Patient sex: M
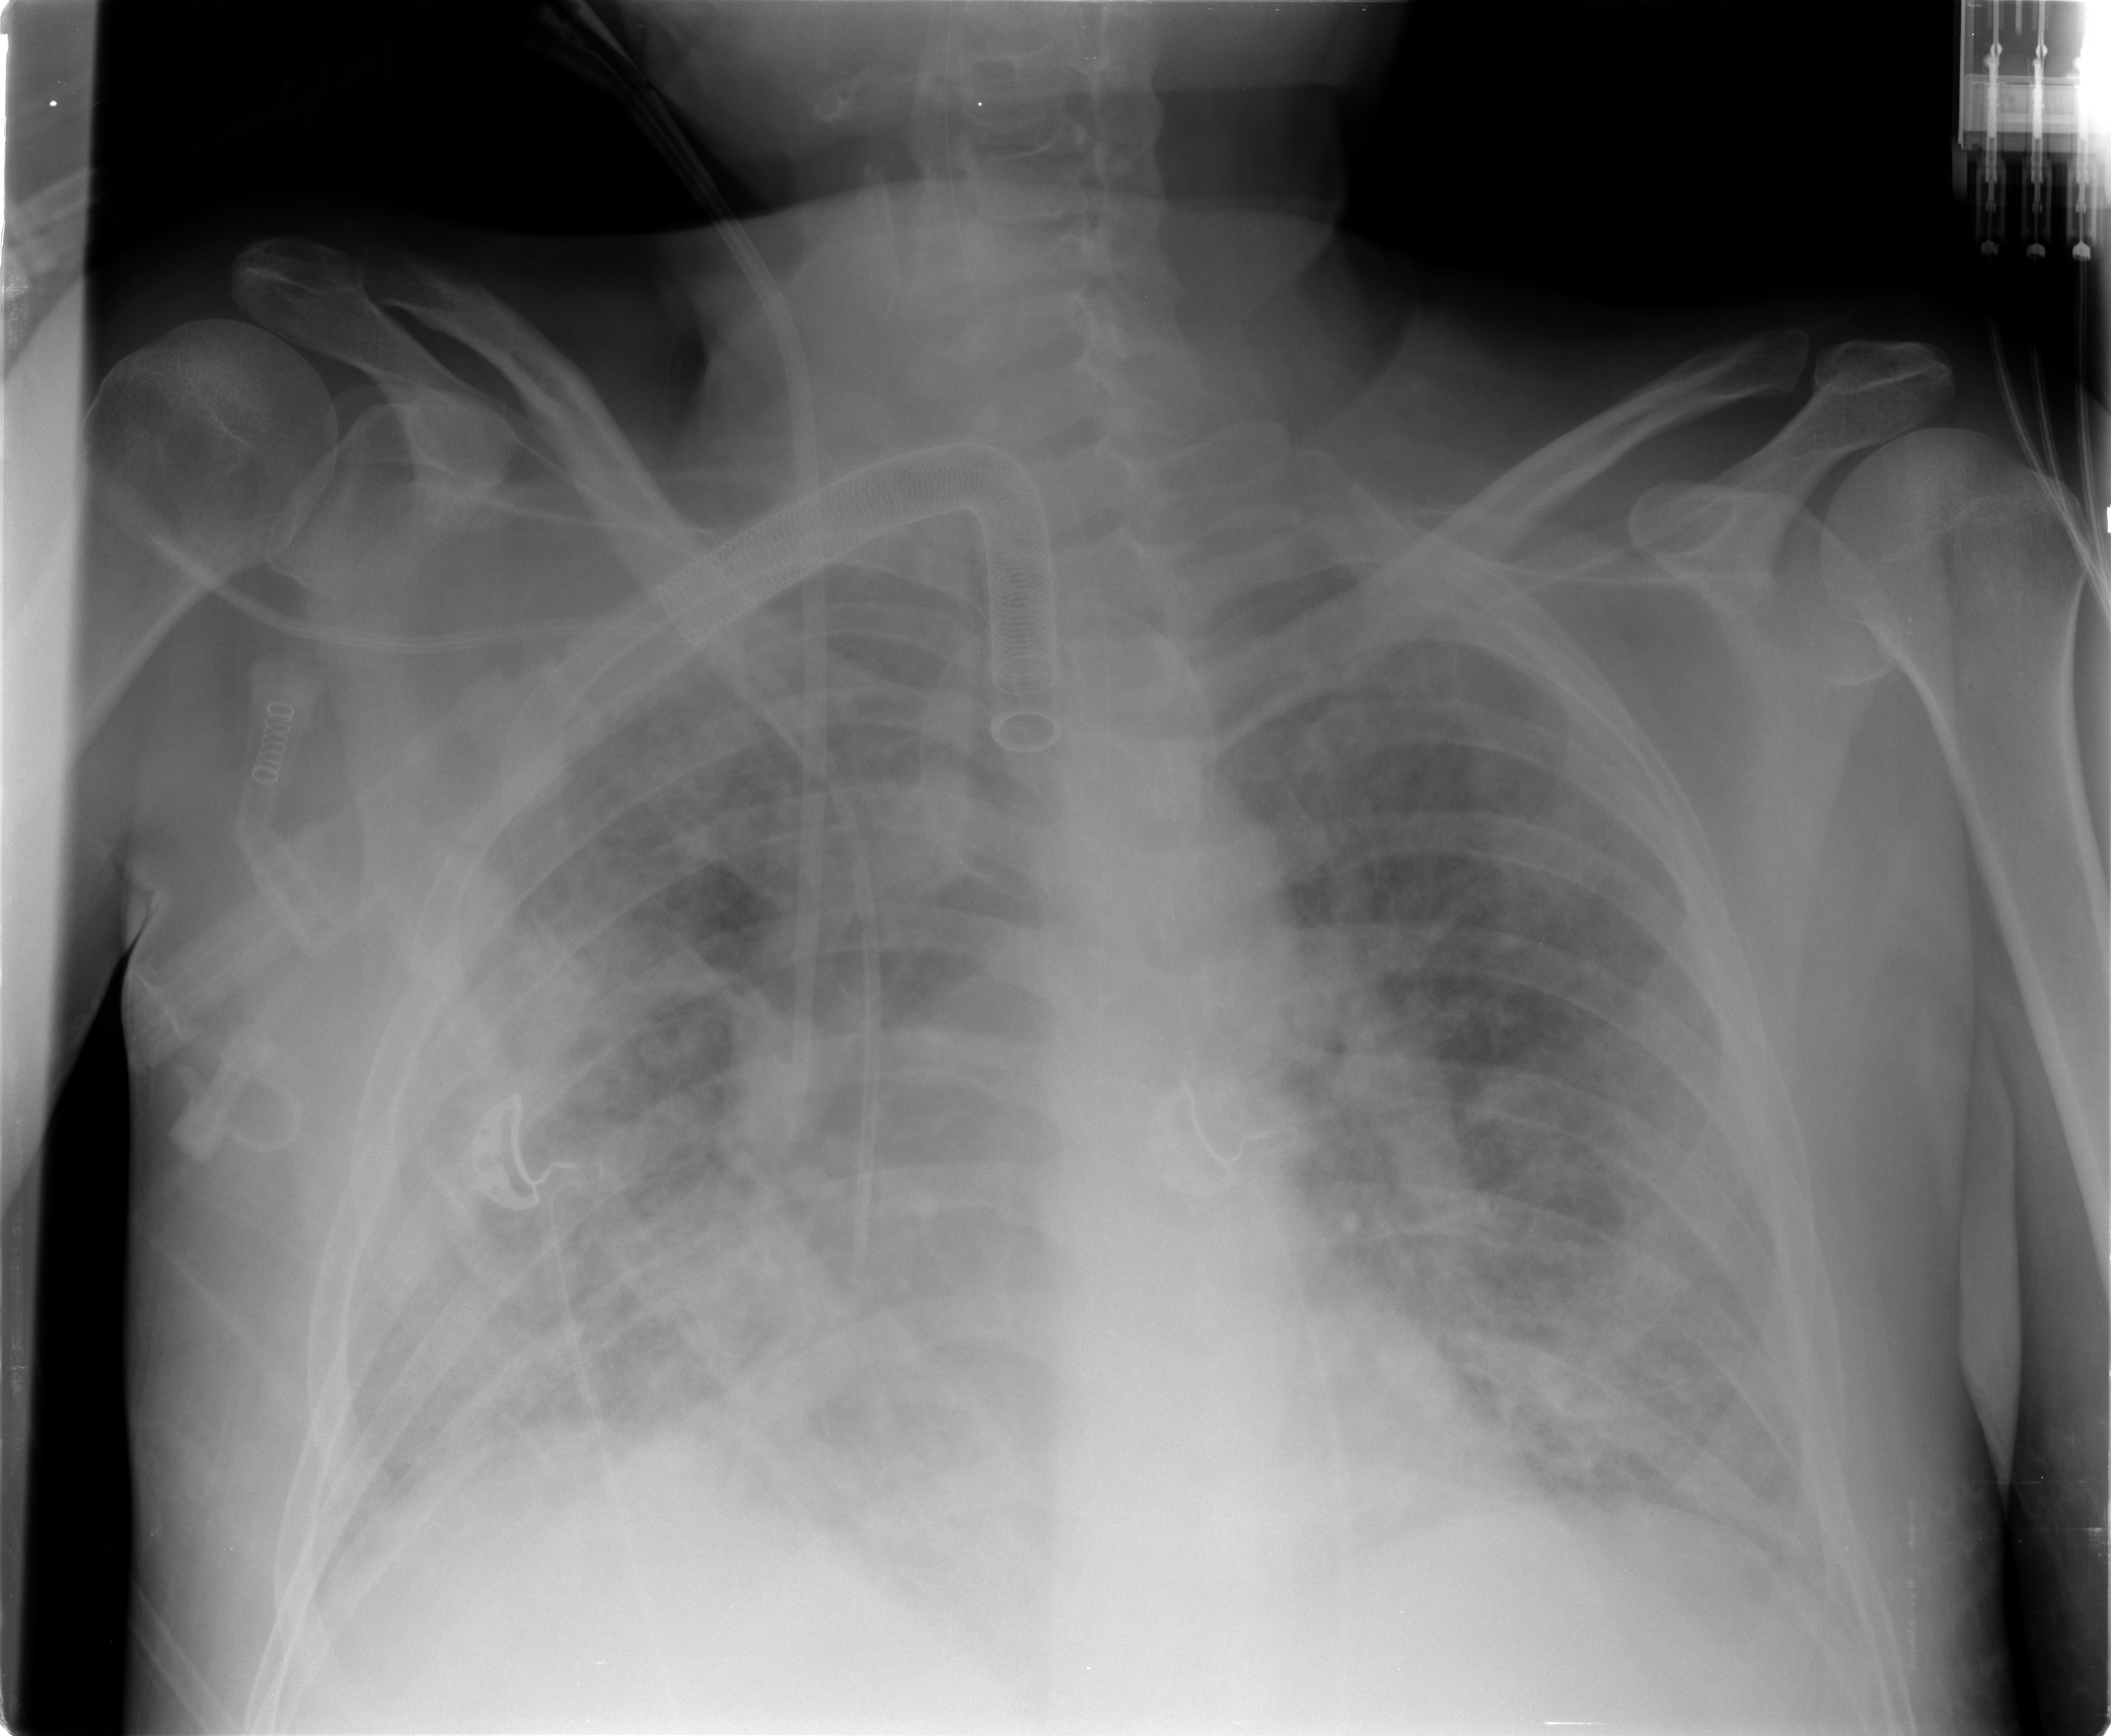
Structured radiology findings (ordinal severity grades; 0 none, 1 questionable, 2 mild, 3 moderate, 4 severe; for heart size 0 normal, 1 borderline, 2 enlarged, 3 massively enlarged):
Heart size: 2
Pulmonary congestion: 3
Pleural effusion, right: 3
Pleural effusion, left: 2
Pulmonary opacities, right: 4
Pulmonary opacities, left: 4
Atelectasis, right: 3
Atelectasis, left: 3